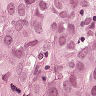
Metastatic tissue present: yes